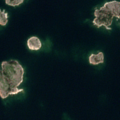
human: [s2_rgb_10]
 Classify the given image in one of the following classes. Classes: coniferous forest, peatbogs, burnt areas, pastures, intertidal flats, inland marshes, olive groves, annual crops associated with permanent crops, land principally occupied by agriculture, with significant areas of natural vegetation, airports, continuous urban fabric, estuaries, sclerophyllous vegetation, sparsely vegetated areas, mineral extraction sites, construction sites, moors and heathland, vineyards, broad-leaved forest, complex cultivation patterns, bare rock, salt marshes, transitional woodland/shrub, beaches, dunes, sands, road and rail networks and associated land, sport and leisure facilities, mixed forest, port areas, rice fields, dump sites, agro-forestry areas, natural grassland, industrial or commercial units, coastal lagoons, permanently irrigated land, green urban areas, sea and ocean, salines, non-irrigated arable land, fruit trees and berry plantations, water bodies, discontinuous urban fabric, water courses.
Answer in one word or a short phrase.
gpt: sea and ocean